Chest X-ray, AP view. Patient: 75 years old, sex F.
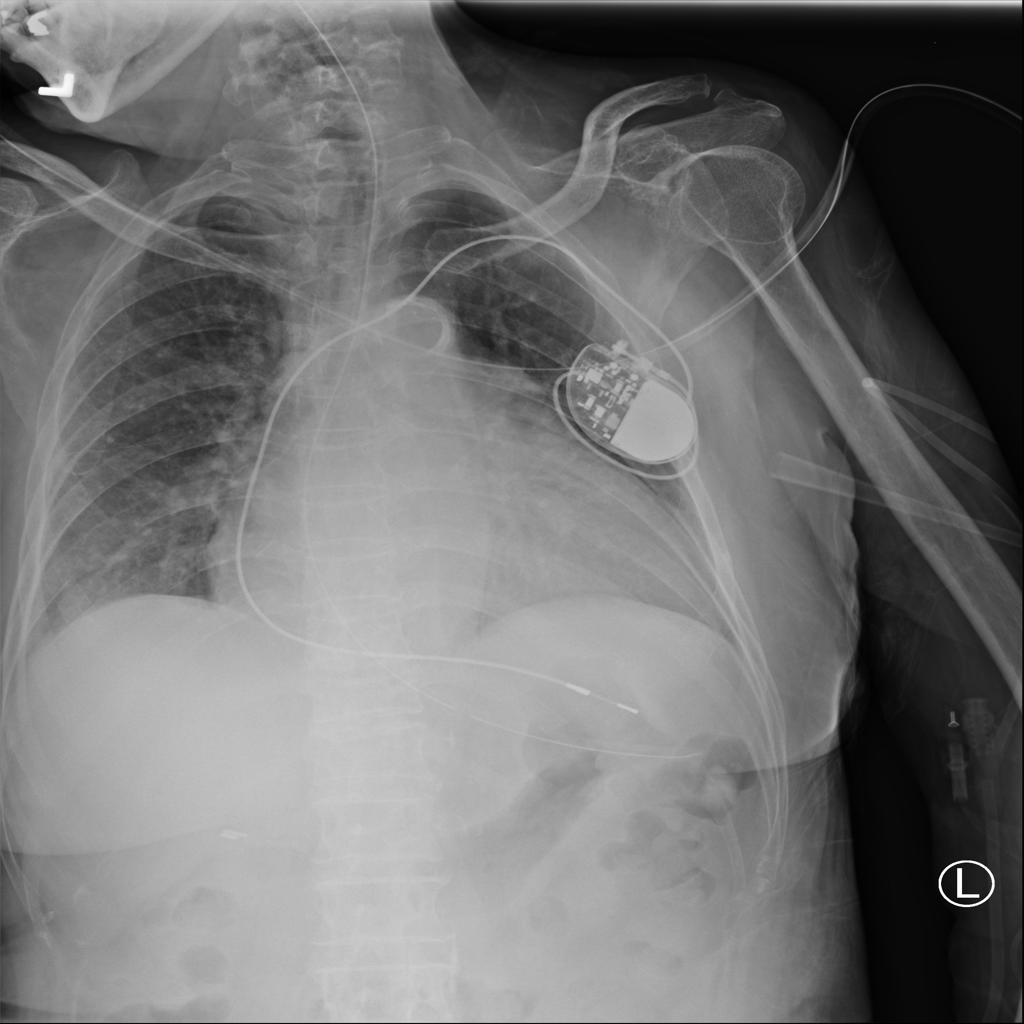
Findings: Cardiomegaly, Effusion